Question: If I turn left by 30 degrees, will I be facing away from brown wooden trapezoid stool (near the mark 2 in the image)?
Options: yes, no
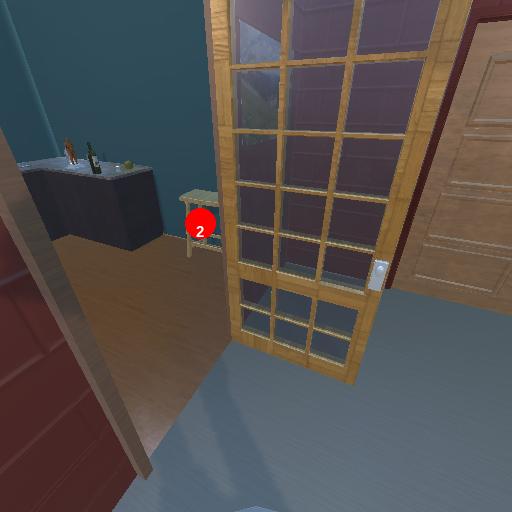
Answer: yes